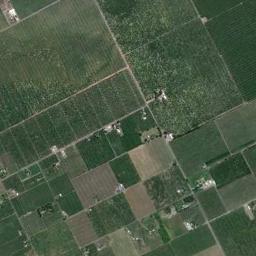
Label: rectangular_farmland